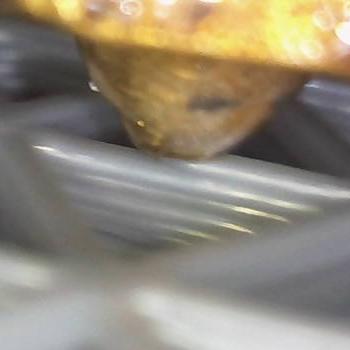
Flow rate: 100%